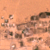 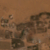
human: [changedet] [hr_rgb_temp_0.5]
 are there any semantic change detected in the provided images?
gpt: There is no difference.